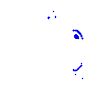
Particle: proton